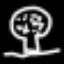
Label: mushroom